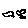
Label: cloud